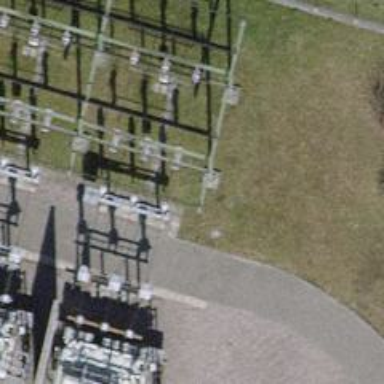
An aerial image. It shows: Power line with 3 cables. It is situated in bay.